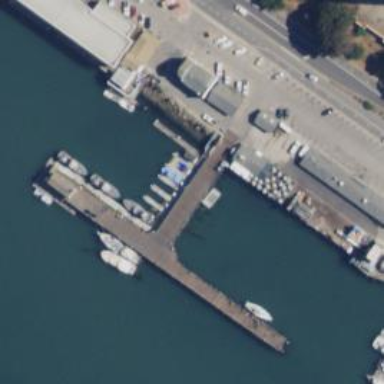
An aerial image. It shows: Man-made pier.